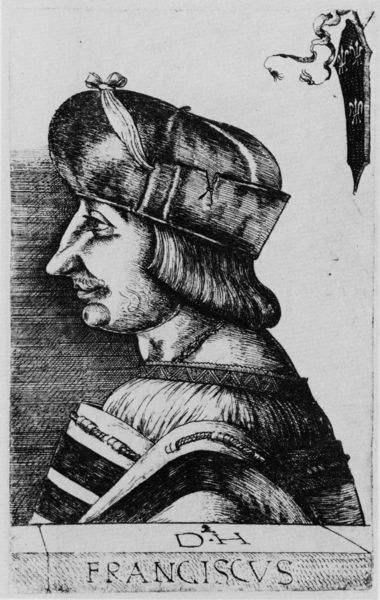
Titel: Bildnis von François I, König von Frankreich
Künstler: Daniel Hopfer
Institution: (Seriendruck)
Schlagwörter: kopf, mann, schatten, frisur, grau, haar, hut, kleid, licht, mund, nase, profil, schwarz, skizze, weiss, zeichnung, blick, schleife, bart, hemd, kappe, mütze, schnurrbart, augen, band, falten, kragen, stein, bildnis, portrait, porträt, signatur, auge, gewand, haare, mantel, adel, schleifen, kinn, krone, renaissance, lächeln, holzschnitt, schrift, kette, grafik, graphik, könig, karikatur, tafel, inschrift, seitenansicht, edel, kurze haare, striche, foto, name, lachen, schild, druck, druckgraphik, schwarz-weiß, monogramm, schraffur, radierung, stich, text, hässlich, helm, rüstung, franz, kopie, wappen, mittelalter, wams, prinz, franziskus, heiliger, adliger, gelehrter, edelmann, lilien, bänder, kupferstich, stichh, bob, schattne, pagenschnitt, ktagen, heilger, baron, fanziskus, franciscus, franciskus, prifil, prträt, reformtion, kete, schlefie, dh, ozeichnung, d.h, fanciscus